Question: I am trying to build an augmented reality app built in Unity3d using the Metaio Unity SDK. The app uses a CAD model as a target upon which it augments stuff. It looks for something like the reference CAD model in the real world and then latches onto that. In XCode, I add, from Libraries, the metaiosdk file (not metaiosdk.framework) to the Link Binaries to Libraries section. I also add the libxml2.dylib framework. When I build, I fail with tons of errors. The errors all claim that "directory not found for option '-L/..." for Metaio framework. When I search "search paths" in Build Settings and delete them all (per <URL>. What am I doing wrong? Does the SDK need to be inside the Unity project and the Unity Project inside the folder of the XCode project? Is it the opposite way around? Do I need to import the example scenes and not just the scene I am using? Thank you for the help!

EDIT: Here is an example of the erros I get before deleting the search Library Paths in Build Settings:
> d: warning: directory not found for option
'-L"/Users/capture/Desktop/iMacXC2/Libraries"' Undefined symbols for
architecture armv7:> "_CIDetectorAccuracy", referenced from:
__ZNWwTeFvdBdVkDNRXNPUfEgifAKsRnrNYugVMtgpHhPUMqd in metaiosdk(xhvKRhZZTIhPZZYtqieHqfH) "_OBJC_CLASS_$_CIDetector",
referenced from:
objc-class-ref in metaiosdk(xhvKRhZZTIhPZZYtqieHqfH) "_kSecReturnRef", referenced from:
_darwinssl_connect_common in metaiosdk(libcurl_la-curl_darwinssl.o) "_CIDetectorAccuracyLow",
referenced from:
__ZNWwTeFvdBdVkDNRXNPUfEgifAKsRnrNYugVMtgpHhPUMqd in metaiosdk(xhvKRhZZTIhPZZYtqieHqfH) "_kSecMatchPolicy", referenced
from:
_darwinssl_connect_common in metaiosdk(libcurl_la-curl_darwinssl.o) "_kSecMatchLimitOne",
referenced from:
_darwinssl_connect_common in metaiosdk(libcurl_la-curl_darwinssl.o) "_kSecMatchLimit", referenced
from:
_darwinssl_connect_common in metaiosdk(libcurl_la-curl_darwinssl.o) "_kSecClass", referenced
from:
_darwinssl_connect_common in metaiosdk(libcurl_la-curl_darwinssl.o) "_SSLWrite", referenced from:
_darwinssl_send in metaiosdk(libcurl_la-curl_darwinssl.o) "_SSLGetBufferedReadSize", referenced from:
_Curl_darwinssl_data_pending in metaiosdk(libcurl_la-curl_darwinssl.o) "_kSecClassIdentity",
referenced from:
_darwinssl_connect_common in metaiosdk(libcurl_la-curl_darwinssl.o) "_SSLClose", referenced from:
_Curl_darwinssl_close in metaiosdk(libcurl_la-curl_darwinssl.o) "_SSLSetSessionOption",
referenced from:
_darwinssl_connect_common in metaiosdk(libcurl_la-curl_darwinssl.o)
"_SSLGetNumberSupportedCiphers", referenced from:
_darwinssl_connect_common in metaiosdk(libcurl_la-curl_darwinssl.o) "_SSLCreateContext",
referenced from:
_darwinssl_connect_common in metaiosdk(libcurl_la-curl_darwinssl.o) "_SSLSetProtocolVersionMax",
referenced from:
_darwinssl_connect_common in metaiosdk(libcurl_la-curl_darwinssl.o) "_SecItemCopyMatching",
referenced from:
_darwinssl_connect_common in metaiosdk(libcurl_la-curl_darwinssl.o)
"_SSLGetNegotiatedProtocolVersion", referenced from:
_darwinssl_connect_step2 in metaiosdk(libcurl_la-curl_darwinssl.o) "_SSLSetProtocolVersionMin",
referenced from:
_darwinssl_connect_common in metaiosdk(libcurl_la-curl_darwinssl.o) "_SSLGetSessionState",
referenced from:
_Curl_darwinssl_check_cxn in metaiosdk(libcurl_la-curl_darwinssl.o) "_SSLSetEnabledCiphers",
referenced from:
_darwinssl_connect_common in metaiosdk(libcurl_la-curl_darwinssl.o) "_SecPolicyCreateSSL",
referenced from:
_darwinssl_connect_common in metaiosdk(libcurl_la-curl_darwinssl.o)
"_SecIdentityCopyCertificate", referenced from:
_darwinssl_connect_common in metaiosdk(libcurl_la-curl_darwinssl.o) "_SSLSetPeerID", referenced
from:
_darwinssl_connect_common in metaiosdk(libcurl_la-curl_darwinssl.o) "_SSLGetNegotiatedCipher",
referenced from:
_darwinssl_connect_step2 in metaiosdk(libcurl_la-curl_darwinssl.o) "_SSLSetPeerDomainName",
referenced from:
_darwinssl_connect_common in metaiosdk(libcurl_la-curl_darwinssl.o) "_SSLRead", referenced from:
_darwinssl_recv in metaiosdk(libcurl_la-curl_darwinssl.o) "_SSLSetIOFuncs", referenced from:
_darwinssl_connect_common in metaiosdk(libcurl_la-curl_darwinssl.o) "_SSLHandshake", referenced
from:
_darwinssl_connect_step2 in metaiosdk(libcurl_la-curl_darwinssl.o) "_SSLCopyPeerTrust",
referenced from:
_darwinssl_connect_common in metaiosdk(libcurl_la-curl_darwinssl.o) "_SSLGetSupportedCiphers",
referenced from:
_darwinssl_connect_common in metaiosdk(libcurl_la-curl_darwinssl.o)
"_SecCertificateCopySubjectSummary", referenced from:
_darwinssl_connect_common in metaiosdk(libcurl_la-curl_darwinssl.o) "_SSLSetConnection",
referenced from:
_darwinssl_connect_common in metaiosdk(libcurl_la-curl_darwinssl.o) "_CIDetectorTypeFace",
referenced from:
__ZNWwTeFvdBdVkDNRXNPUfEgifAKsRnrNYugVMtgpHhPUMqd in metaiosdk(xhvKRhZZTIhPZZYtqieHqfH) "_SSLSetCertificate", referenced
from:
_darwinssl_connect_common in metaiosdk(libcurl_la-curl_darwinssl.o)
"_SecTrustGetCertificateCount", referenced from:
_darwinssl_connect_common in metaiosdk(libcurl_la-curl_darwinssl.o)
"_SecTrustGetCertificateAtIndex", referenced from:
_darwinssl_connect_common in metaiosdk(libcurl_la-curl_darwinssl.o) ld: symbol(s) not found for
architecture armv7 clang: error: linker command failed with exit code
1 (use -v to see invocation)
And then after I delete the Library Search Paths, I get this:
> Ld
/Users/capture/Library/Developer/Xcode/DerivedData/Unity-iPhone-glogufgfblmcyzasljopkkqcjtso/Build/Products/iMac.app/iMac
normal armv7
cd /Users/capture/Desktop/iMacXC2
export IPHONEOS_DEPLOYMENT_TARGET=7.1
export PATH="/Applications/Xcode.app/Contents/Developer/Platforms/iPhoneOS.platform/Developer/usr/bin:/Applications/Xcode.app/Contents/Developer/usr/bin:/usr/bin:/bin:/usr/sbin:/sbin"
/Applications/Xcode.app/Contents/Developer/Toolchains/XcodeDefault.xctoolchain/usr/bin/clang++
-arch armv7 -isysroot /Applications/Xcode.app/Contents/Developer/Platforms/iPhoneOS.platform/Developer/SDKs/iPhoneOS7.1.sdk
-L/Users/capture/Library/Developer/Xcode/DerivedData/Unity-iPhone-glogufgfblmcyzasljopkkqcjtso/Build/Products
-F/Users/capture/Library/Developer/Xcode/DerivedData/Unity-iPhone-glogufgfblmcyzasljopkkqcjtso/Build/Products
-filelist /Users/capture/Library/Developer/Xcode/DerivedData/Unity-iPhone-glogufgfblmcyzasljopkkqcjtso/Build/Intermediates/Unity-iPhone.build/Debug-iphoneos/Unity-iPhone.build/Objects-normal/armv7/iMac.LinkFileList
-dead_strip -weak_framework CoreMotion -weak-lSystem -stdlib=libstdc++ -fobjc-link-runtime -miphoneos-version-min=7.1 /Users/capture/Desktop/iMacXC2/Libraries/metaiosdk -lxml2 -framework
Foundation -framework UIKit -framework OpenGLES -framework QuartzCore
-framework OpenAL -liconv.2 -liPhone-lib -framework AudioToolbox -framework CFNetwork -framework MediaPlayer -framework CoreLocation -framework SystemConfiguration -weak_framework iAd -framework CoreMedia -framework CoreVideo -weak_framework AVFoundation -framework
CoreGraphics -weak_framework CoreMotion -weak_framework GameKit
-Xlinker -dependency_info -Xlinker /Users/capture/Library/Developer/Xcode/DerivedData/Unity-iPhone-glogufgfblmcyzasljopkkqcjtso/Build/Intermediates/Unity-iPhone.build/Debug-iphoneos/Unity-iPhone.build/Objects-normal/armv7/iMac_dependency_info.dat
-o /Users/capture/Library/Developer/Xcode/DerivedData/Unity-iPhone-glogufgfblmcyzasljopkkqcjtso/Build/Products/iMac.app/iMacld: library not found for -liPhone-lib clang: error: linker command
failed with exit code 1 (use -v to see invocation)
And after I re-import the missing library, I just continue on that pattern of get errors for Library Search Paths, have to reimport Library, repeat, over and over, until reaching the above image where I need Unity/GlesHelper.h, at which point I am at a loss.
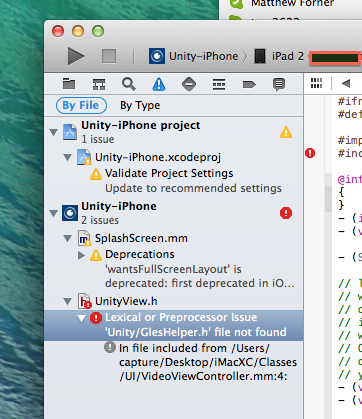
Answer: You are right, you do need Unity Pro, but it looks like you missed some steps from the <URL> page. You need to drag in the metaioSDK as you have done, but you also need to add frameworks for:
libc++.dylib
libxml2.2.dylib (you did this one)
Security.framework
CoreImage.framework (SDK 5.5 and newer)